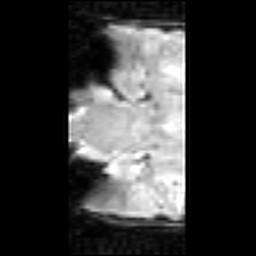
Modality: inplaneT2
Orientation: coronal
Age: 24
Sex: male